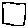
Label: square